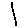
Label: line